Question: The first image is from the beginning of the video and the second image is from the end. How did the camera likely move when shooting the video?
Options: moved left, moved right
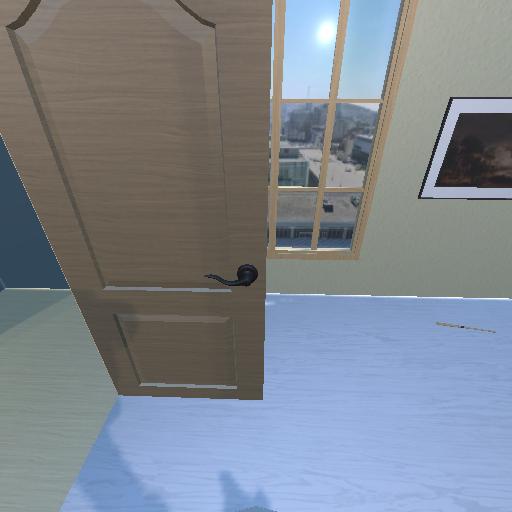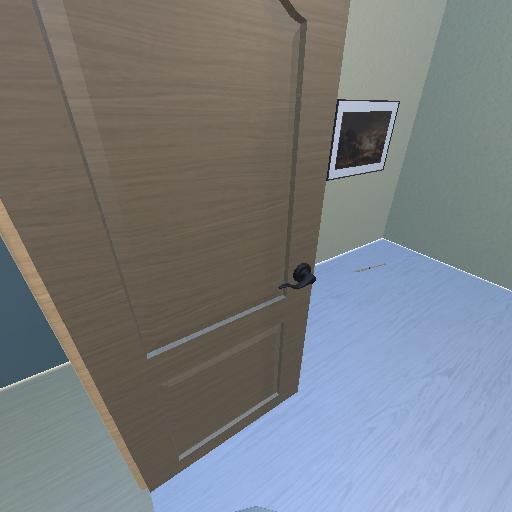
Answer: moved left